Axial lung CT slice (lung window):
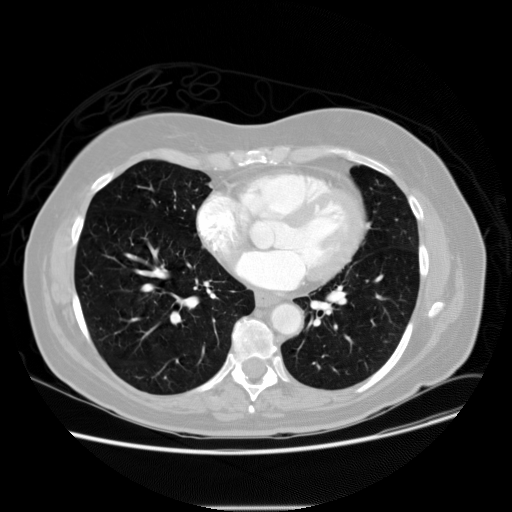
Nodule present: no